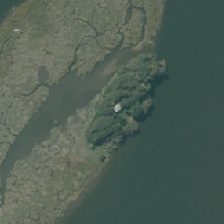
Land cover: herbaceous_freshwater_vege